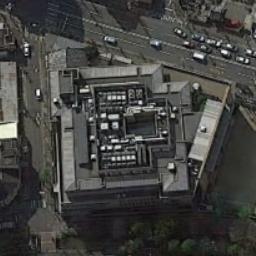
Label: commercial_area